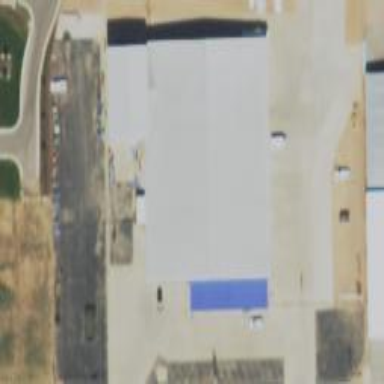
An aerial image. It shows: Gabled building with gas shop.